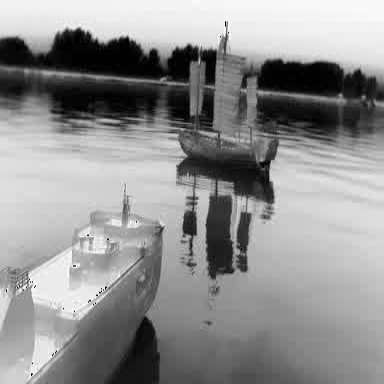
There are two objects shown in the infrared image, including a container_ship, and a sailboat.